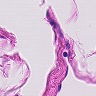
Metastatic tissue present: no